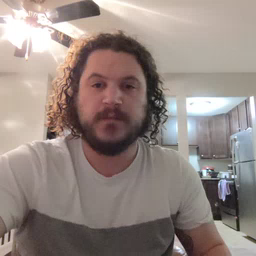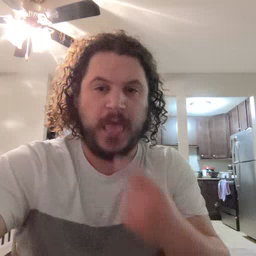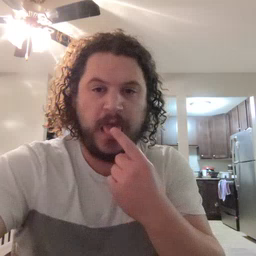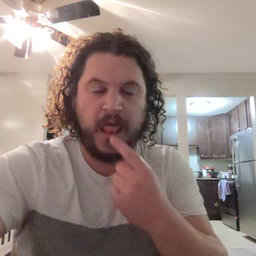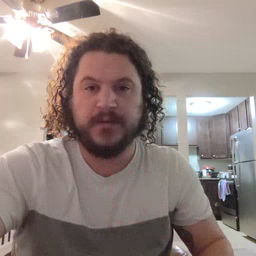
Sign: tongue